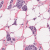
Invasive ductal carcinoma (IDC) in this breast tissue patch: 1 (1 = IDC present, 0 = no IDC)